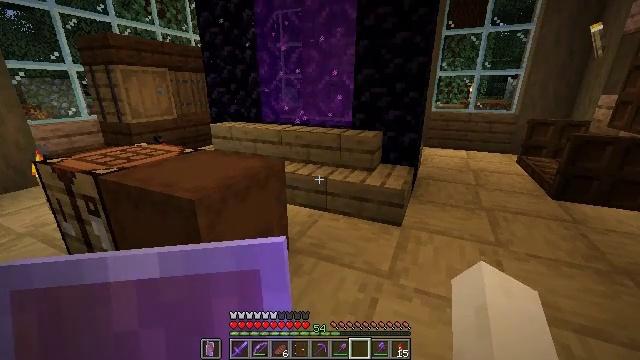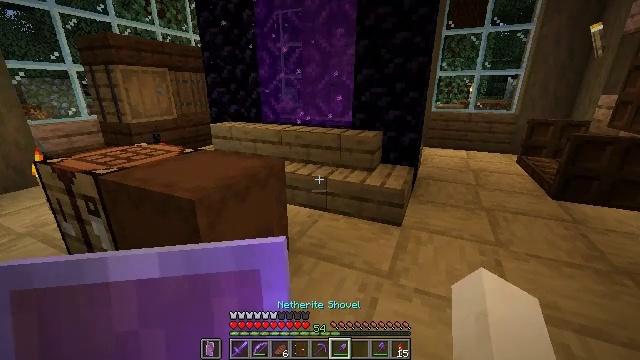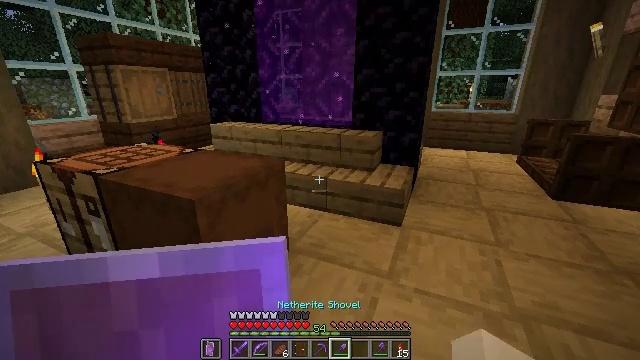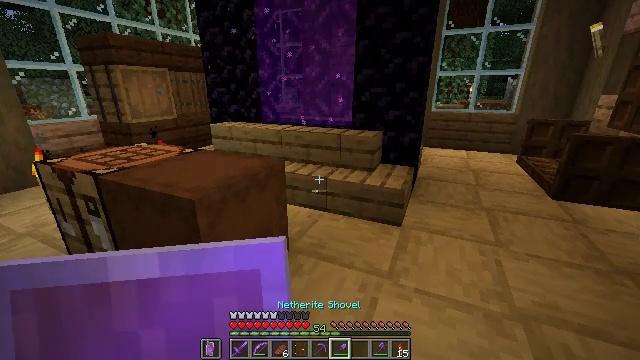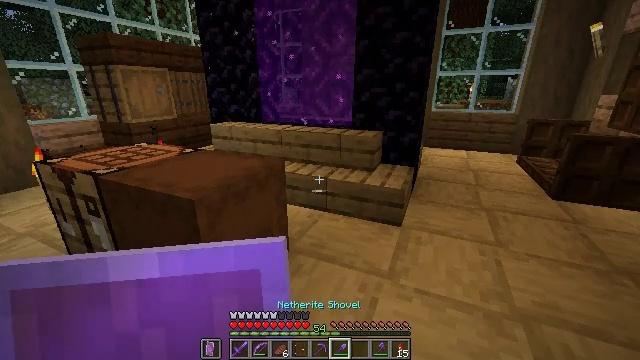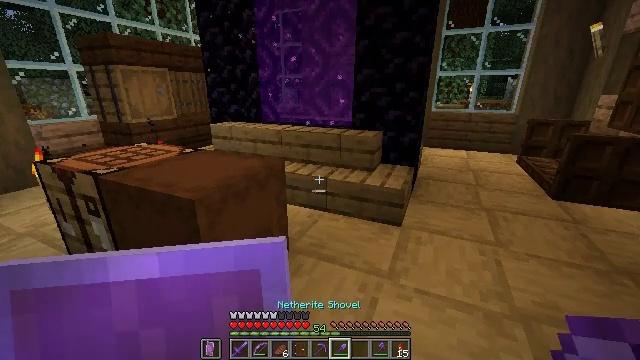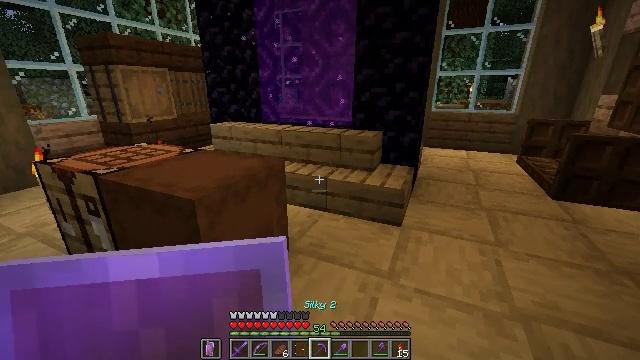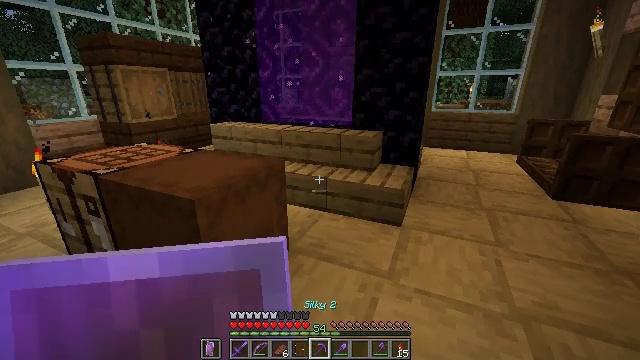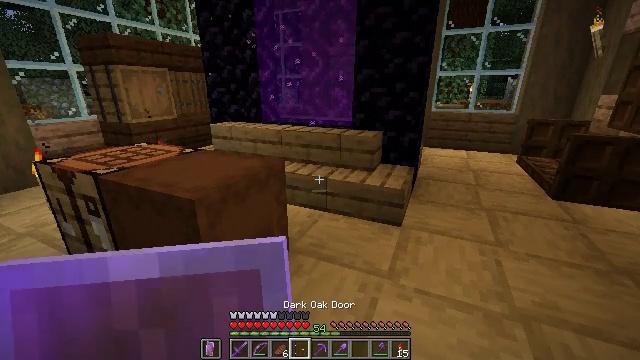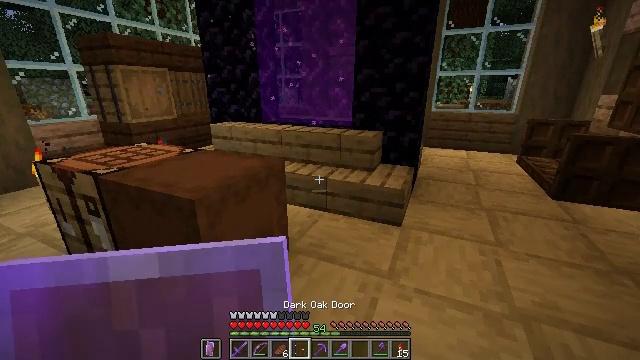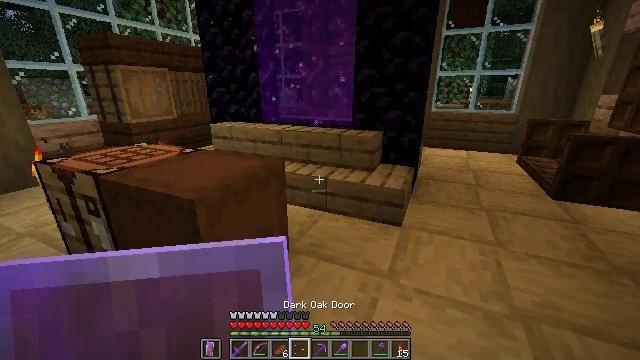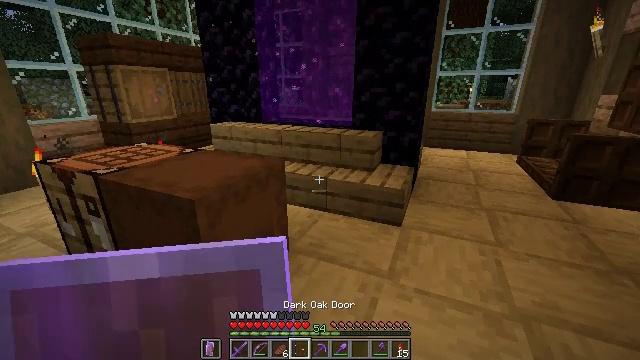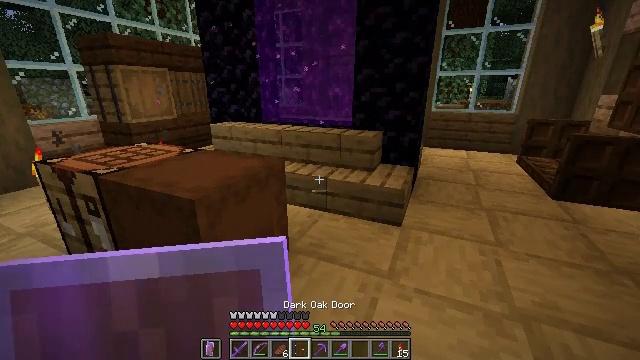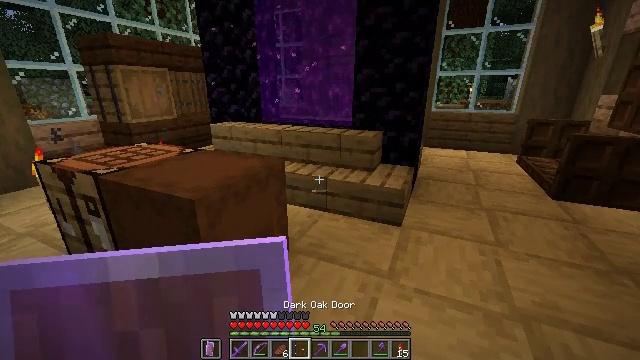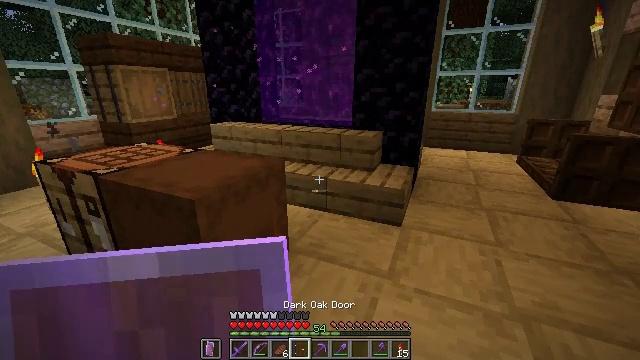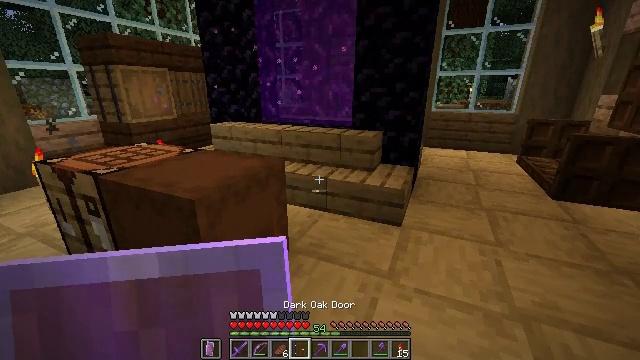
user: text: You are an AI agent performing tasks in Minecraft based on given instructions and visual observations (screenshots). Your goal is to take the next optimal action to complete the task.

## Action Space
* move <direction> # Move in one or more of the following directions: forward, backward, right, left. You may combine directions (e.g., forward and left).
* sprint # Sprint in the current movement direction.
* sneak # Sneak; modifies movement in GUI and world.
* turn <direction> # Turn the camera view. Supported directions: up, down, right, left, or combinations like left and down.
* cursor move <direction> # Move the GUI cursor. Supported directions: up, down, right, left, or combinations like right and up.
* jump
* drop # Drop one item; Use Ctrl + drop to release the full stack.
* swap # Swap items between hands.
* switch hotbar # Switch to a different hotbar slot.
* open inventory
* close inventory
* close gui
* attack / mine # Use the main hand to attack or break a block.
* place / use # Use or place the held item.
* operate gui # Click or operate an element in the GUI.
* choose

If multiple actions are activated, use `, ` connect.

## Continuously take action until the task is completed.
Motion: motion action
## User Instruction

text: craft item air
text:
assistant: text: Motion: no_op
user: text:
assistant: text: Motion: no_op
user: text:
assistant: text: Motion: no_op
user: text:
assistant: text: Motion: no_op
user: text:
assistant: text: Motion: no_op
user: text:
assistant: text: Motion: no_op
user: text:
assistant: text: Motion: no_op
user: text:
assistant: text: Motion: no_op
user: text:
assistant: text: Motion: no_op
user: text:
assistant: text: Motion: no_op
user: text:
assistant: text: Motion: no_op
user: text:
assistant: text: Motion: no_op
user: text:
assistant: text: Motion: no_op
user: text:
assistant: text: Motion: no_op
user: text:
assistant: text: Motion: no_op
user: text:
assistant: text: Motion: no_op
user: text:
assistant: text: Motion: turn left
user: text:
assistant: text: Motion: no_op
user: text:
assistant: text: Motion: no_op
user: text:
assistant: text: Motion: no_op
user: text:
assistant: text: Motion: turn right
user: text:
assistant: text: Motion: turn right and down
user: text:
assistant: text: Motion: move forward, turn right
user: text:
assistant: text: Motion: move forward
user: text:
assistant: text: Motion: move forward
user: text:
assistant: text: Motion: move forward
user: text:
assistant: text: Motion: move forward
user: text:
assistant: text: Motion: move forward
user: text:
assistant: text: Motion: move forward, turn left
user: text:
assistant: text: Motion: move forward, turn left